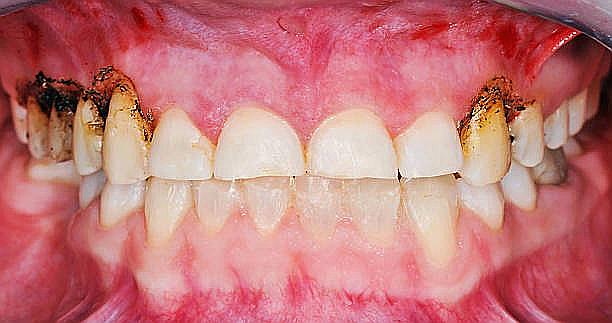
Condition: Gingivitis